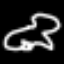
Label: frog